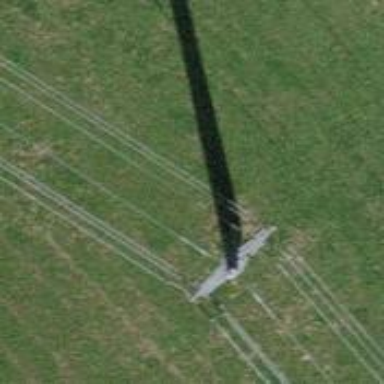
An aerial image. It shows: Power pole.